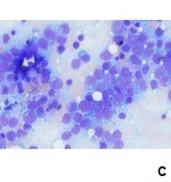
C; Bone marrow aspirate consists of blasts which are intermediate in size with fine chromatin, prominent nucleoli and scant basophilic cytoplasm. A few dyspoietic maturing granulocytes and atypical megakaryocytes are present.
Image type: pathology (giemsa)